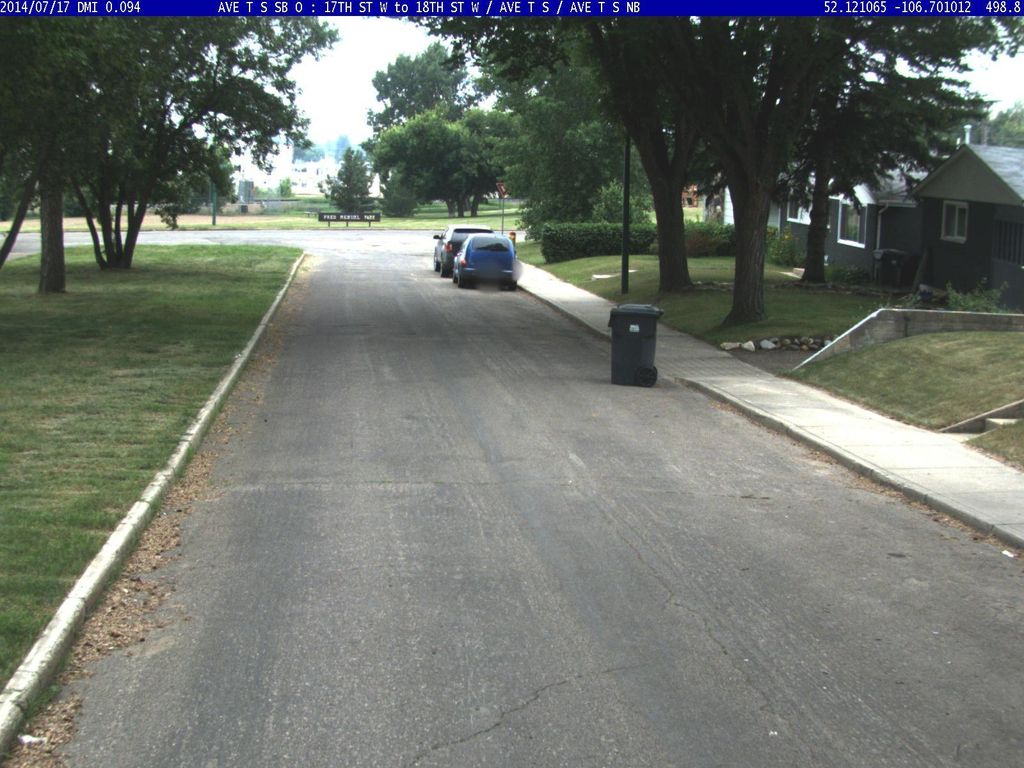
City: saskatoon